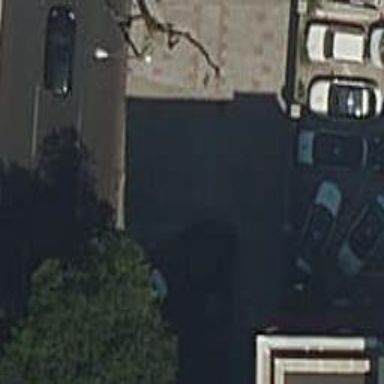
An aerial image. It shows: Bollard.